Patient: sex F, age 71
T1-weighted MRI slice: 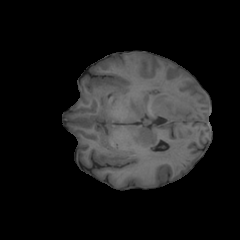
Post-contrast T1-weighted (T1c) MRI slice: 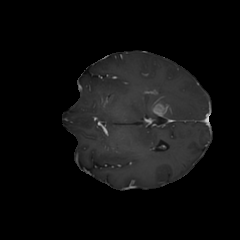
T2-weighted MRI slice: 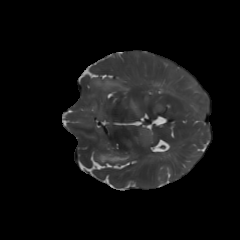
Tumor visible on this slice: yes
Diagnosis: Glioblastoma, IDH-wildtype
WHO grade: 4